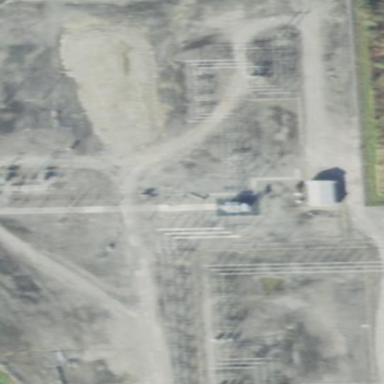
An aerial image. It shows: Power substation enclosed by fence.